Question: I'm using AvalanDock 2.0
Is the any way to docked floating window to another floating window as aditional tab?
Result must be something like this:

I'm sorry about my English.
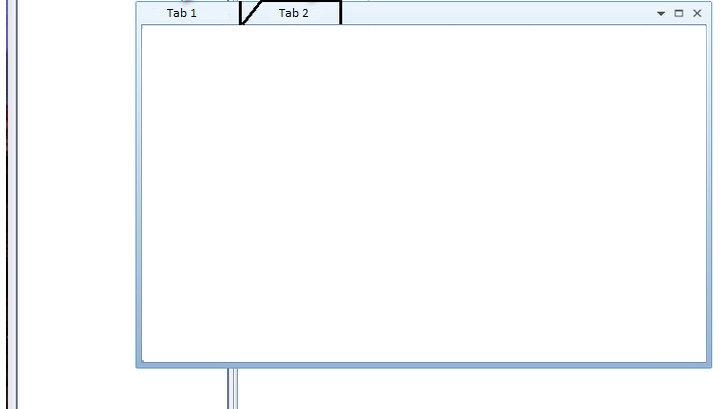
Answer: AvalonDock uses two concepts: Documents and Anchorables.
Using Visual Studio as a reference: Documents are the open files, and anchorables are the tool windows, such as , , etc.
AvalonDock currently supports docking of anchorables into floating anchorables, docking of documents into floating documents.
If you need this feature you have two options:
1. Request new feature by the development team of AvalonDock in the Forums
2. Download the SourceCode and try to implement the feature yourself.
Sorry to be the bearer of bad news.